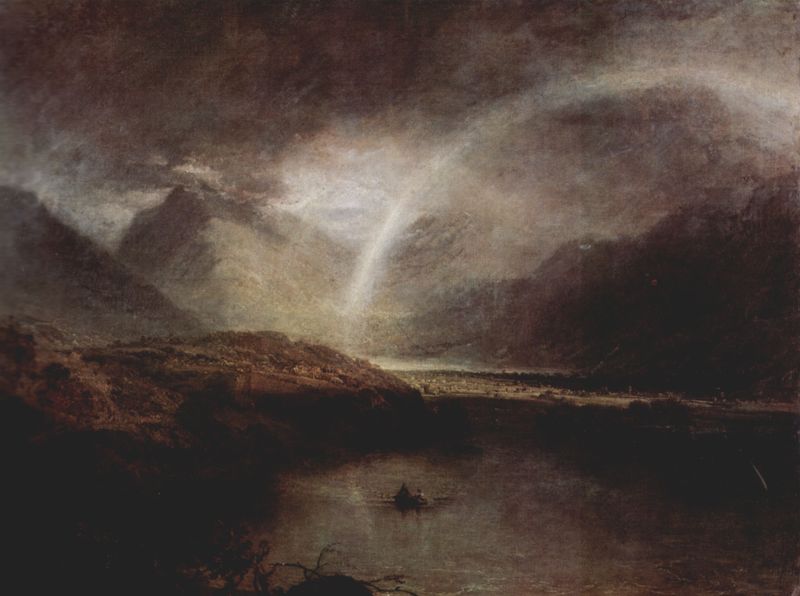
Titel: Buttermere-See mit Teilansicht von Cromackwater, Cumberland
Künstler: William Turner
Standort: London
Institution: Tate Gallery
Schlagwörter: baum, berg, blau, dunkel, felsen, gemälde, gewitter, himmel, mann, meer, schatten, wasser, wolken, bäume, fluss, grün, landschaft, menschen, sand, see, stadt, ufer, äste, abend, braun, frankreich, grau, hell, hintergrund, licht, nacht, schwarz, weiss, rasen, schnee, wiese, wolke, leute, rembrandt, stein, ast, bach, dämmerung, einsamkeit, horizont, häuser, hügel, natur, spiegelung, weite, wind, gewässer, sonne, sträucher, land, personen, tal, boot, kreis, spanien, küste, ruhig, schiff, wellen, düster, bogen, italien, berge, fels, gebirge, gipfel, leer, leere, dorf, nebel, tag, violett, kahl, klein, berglandschaft, figuren, romantik, sturm, unwetter, wetter, ruderer, rudern, streifen, stimmung, allein, unscharf, steilküste, regen, mond, lichtstrahl, wurzel, strahl, schein, wurzeln, braum, regenwolken, romantisch, reflektion, erscheinung, sfumato, gestrüpp, durchbruch, donner, unheimlich, gewölk, bergsee, bergen, regenbogen, öd, verhangen, zwei menschen, transzendent, kälte, regenboden, st, dunkelheit, sonne wetter, lichteinfall, unwetteer